Question:
I am trying to implement this D flip-flop counter with + 1 logic through Verilog. Bu,t I'm getting a lot of error codes about multiple constant drivers for net. Can anyone give me a hand? Here is the code so far:
'''
module LAB (clk, clear, Enable, Q);
input clk, clear, Enable;
output[3:0] Q;
reg[3:0] Q;
wire D;
assign D = Q;
always @ (posedge clk)
begin
if (!clear)
Q <= 1'b0;
else
Q <= D;
end
always @ (Enable)
begin
if (Enable == 1)
Q <= D + 1;
else
Q <= D;
end
endmodule
'''
Here are the error codes I am getting:
'''
Error (10028): Can't resolve multiple constant drivers for net "Q[3]" at
LAB.v(17)
Error (10029): Constant driver at LAB.v(9)
Error (10028): Can't resolve multiple constant drivers for net "Q[2]" at LAB.v(17)
Error (10028): Can't resolve multiple constant drivers for net "Q[1]" at LAB.v(22)
Error (10028): Can't resolve multiple constant drivers for net "Q[0]" at LAB.v(22)
Error (12153): Can't elaborate top-level user hierarchy
Error: Quartus II 64-Bit Analysis & Synthesis was unsuccessful. 6 errors, 4 warnings
Error: Peak virtual memory: 4613 megabytes
Error: Processing ended: Sun Apr 19 18:39:09 2020
Error: Elapsed time: 00:00:01
Error: Total CPU time (on all processors): 00:00:00
Error (293001): Quartus II Full Compilation was unsuccessful. 8 errors, 4
warnings
'''
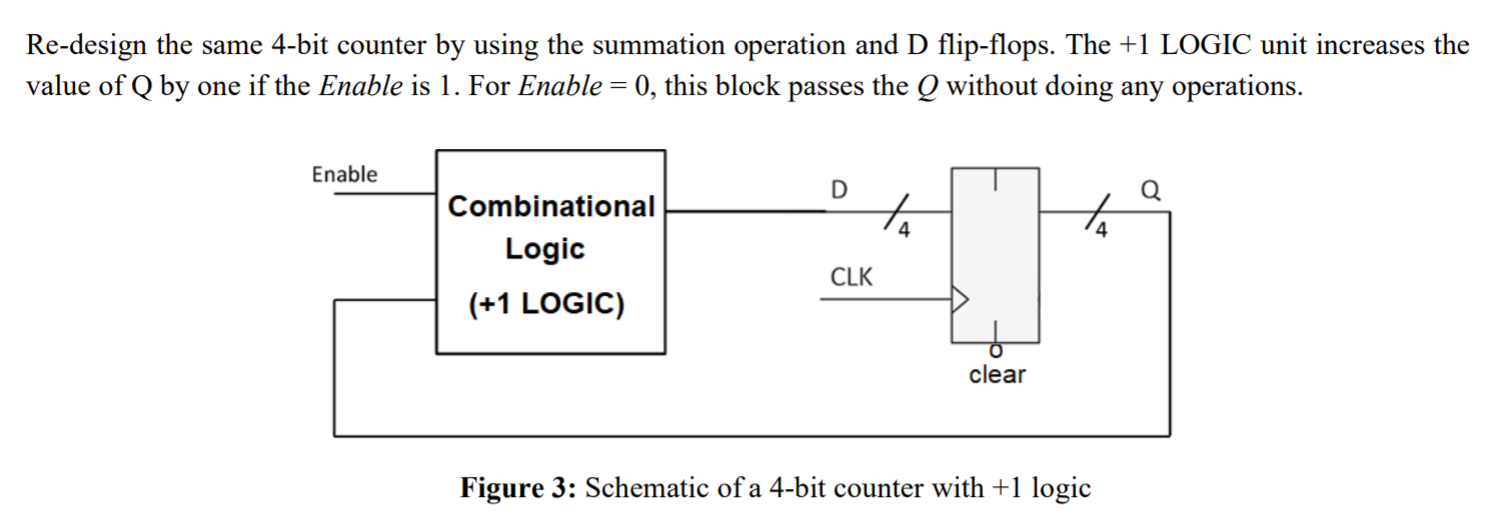
Answer: You have 2 different 'always' blocks which drive the same register 'Q'. you can think of a separate 'always' block as a separate hardware device. So, in your case, you have 2 flop outputs of which are connected. This violates hardware and synthesis rules. It also creates issues during simulation.
The only way to fix it is to create a single 'always' block which defines all logic needed to drive the flop, something like the following:
'''
always @ (posedge clk or negedge clear) begin
if (!clear)
Q <= 1'b0;
else if (enable)
Q <= D + 1;
else
Q <= D;
end
'''
I am not commenting on you logic here, just giving an example which should eliminate all errors around multiple drivers for 'Q'.